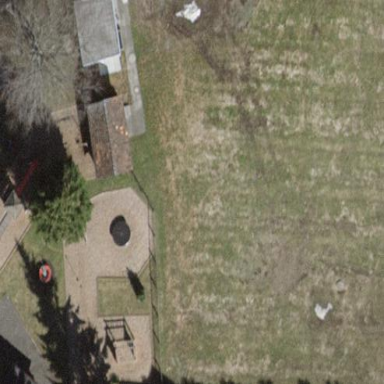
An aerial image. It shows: Playground area for leisure activities on the land.